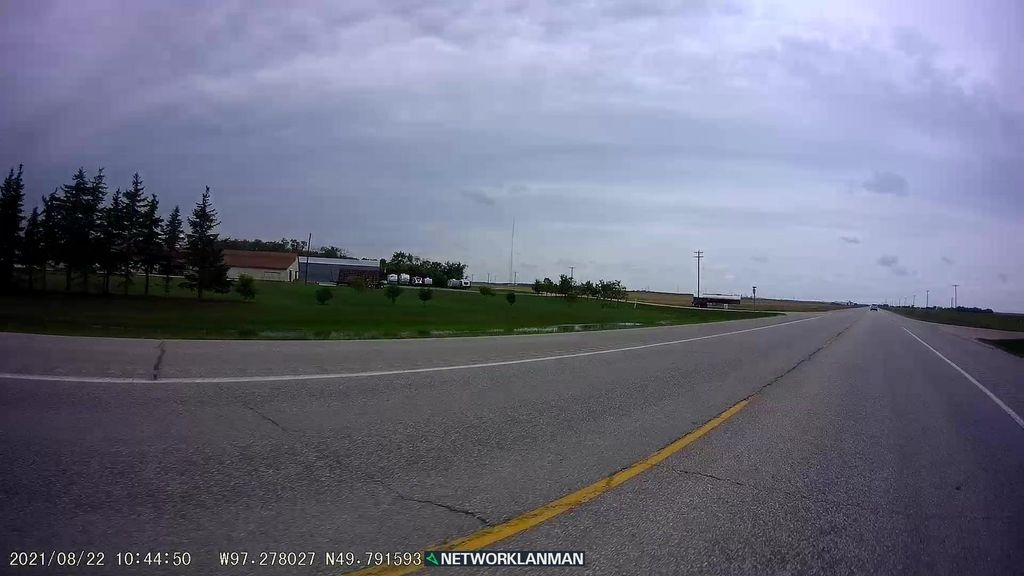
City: winnipeg